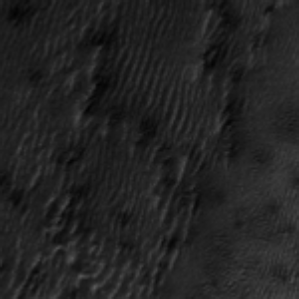
Label: frost